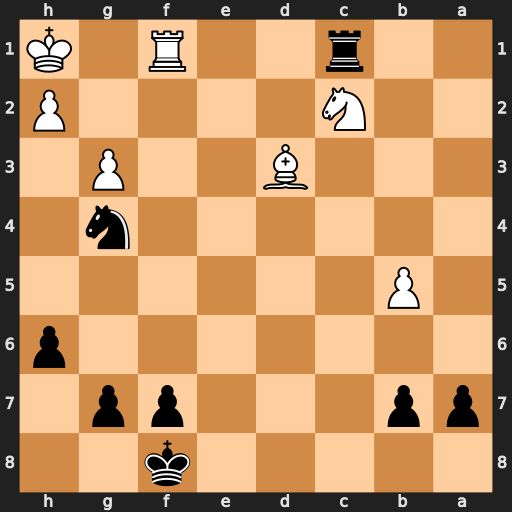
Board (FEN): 5k2/pp3pp1/7p/1P6/6n1/3B2P1/2N4P/2r2R1K
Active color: b
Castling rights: -
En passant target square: -
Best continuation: Nf2+ Kg2 Nxd3 Rxc1 Nxc1